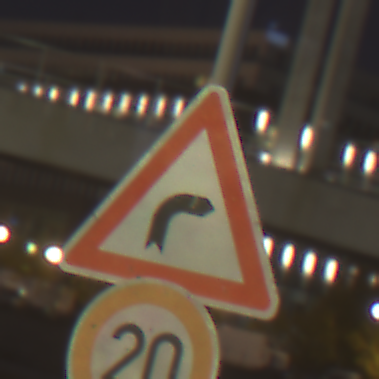
Verkehrszeichen: KurveRechts
Zusatzzeichen unten: Geschwindigkeit20
Umgebung: Outdoor, Urban
Tageszeit: Night
Wetter: PartlyCloudy
Licht: Artificial
Jahreszeit: NotSpecified
Kontrast: HighContrast